Question: I've cloned an open source Xcode OSX/Cocoa project (<URL>. In addition, Xcode is displaying the warning with the usual button, despite setting the Signing option to .

Under , I have changed the options for Debug and Release to .
Despite this, Xcode still prompts me with the dialog. Why the frack is Xcode asking for a signing identity when I've got signing turned off everywhere?
I just want to build this project and run it locally to see my changes before contributing a patch. How do I do this?
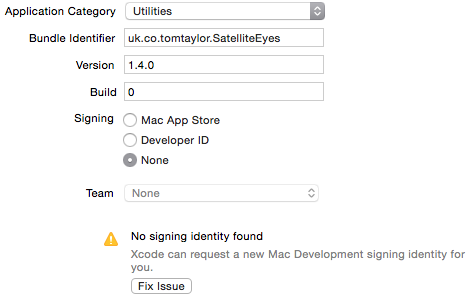
Answer: I've gone through this multiple times and have been able to recreate a series of steps that work. What I did:
- -
Same goes for any subproject targets.
In other words, I was only able to build without signing by manipulating the Code Signing config under the target Build Settings configuration.
I will now walk off this momentary bout of depression.